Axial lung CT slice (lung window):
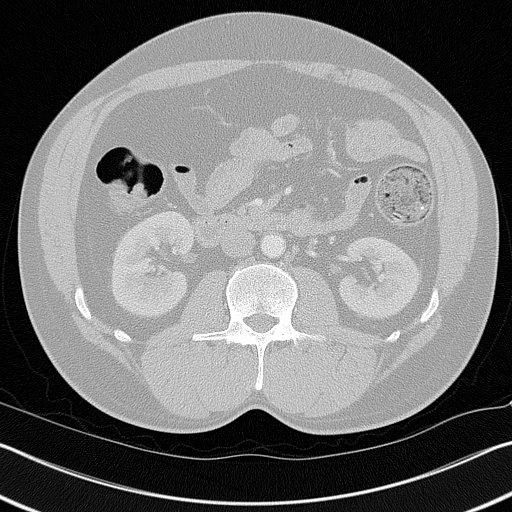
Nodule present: no